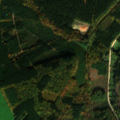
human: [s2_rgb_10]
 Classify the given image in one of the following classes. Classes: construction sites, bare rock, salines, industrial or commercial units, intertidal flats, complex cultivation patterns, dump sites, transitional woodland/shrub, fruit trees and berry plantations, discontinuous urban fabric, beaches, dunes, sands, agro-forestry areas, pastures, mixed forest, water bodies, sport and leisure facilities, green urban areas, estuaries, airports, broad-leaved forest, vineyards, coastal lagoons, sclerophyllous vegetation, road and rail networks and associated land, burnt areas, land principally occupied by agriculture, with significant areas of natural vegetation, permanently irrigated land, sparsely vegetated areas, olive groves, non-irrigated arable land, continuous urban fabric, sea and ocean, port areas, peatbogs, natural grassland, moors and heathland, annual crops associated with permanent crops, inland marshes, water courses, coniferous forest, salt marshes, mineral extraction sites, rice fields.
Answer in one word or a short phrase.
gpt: pastures, coniferous forest, mixed forest